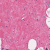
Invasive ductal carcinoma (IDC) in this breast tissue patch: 0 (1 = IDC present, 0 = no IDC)